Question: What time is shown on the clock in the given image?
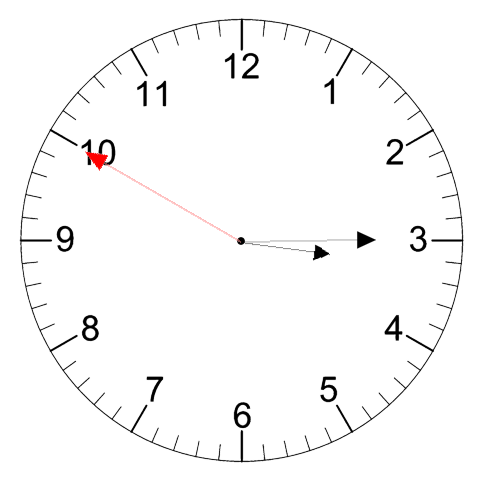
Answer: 03:14:50